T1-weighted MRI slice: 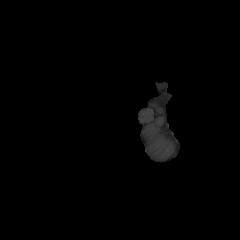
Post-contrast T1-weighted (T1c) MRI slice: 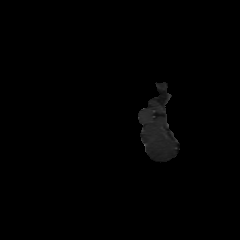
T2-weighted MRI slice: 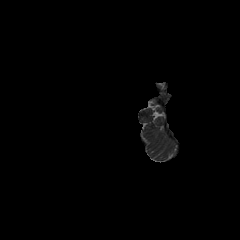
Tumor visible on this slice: no